Field crop: maize
Growth stage: 2
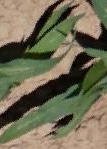
Species: maize